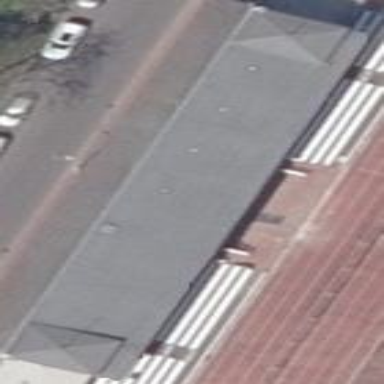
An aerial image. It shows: The roof of the building has skillion shape.